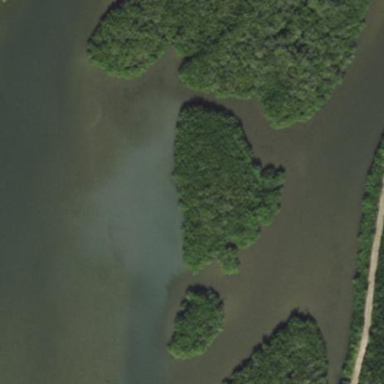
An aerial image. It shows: Islet.